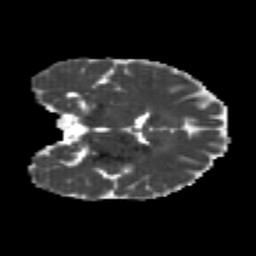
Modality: MD
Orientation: coronal
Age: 24
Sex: female
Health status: healthy
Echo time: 0.074 s